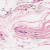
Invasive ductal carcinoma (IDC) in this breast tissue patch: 0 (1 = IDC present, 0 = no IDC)